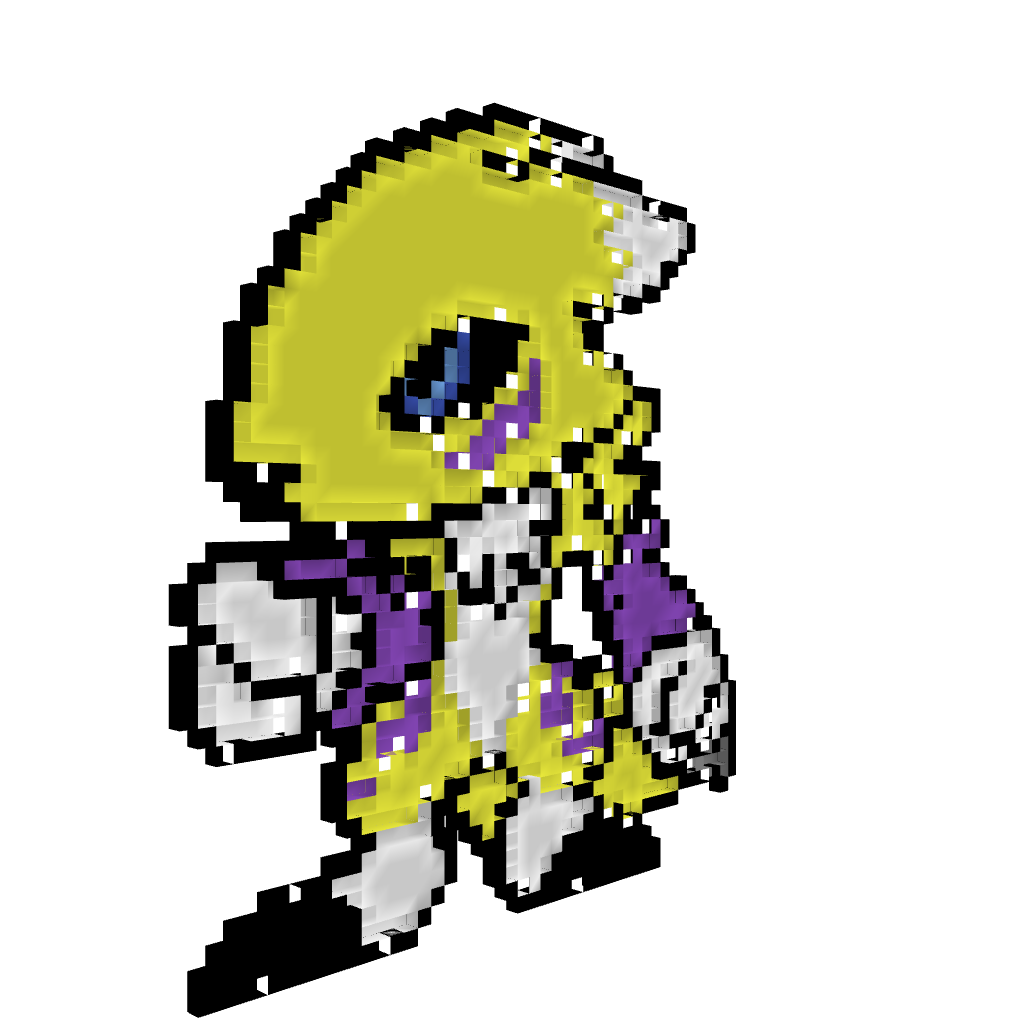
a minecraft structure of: Renamon bad low quality